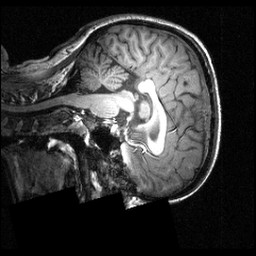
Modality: T1w
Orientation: sagittal
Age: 23
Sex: female
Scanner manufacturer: siemens
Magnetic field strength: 3.951 T
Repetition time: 1.5 s
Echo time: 0.00335 s